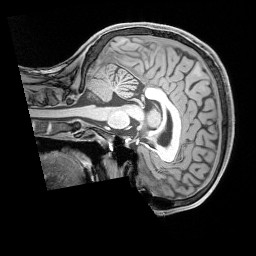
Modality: T1w
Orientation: sagittal
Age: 27
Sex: male
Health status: healthy
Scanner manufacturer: siemens
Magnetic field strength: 3 T
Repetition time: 1.65 s
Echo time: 0.00182 s